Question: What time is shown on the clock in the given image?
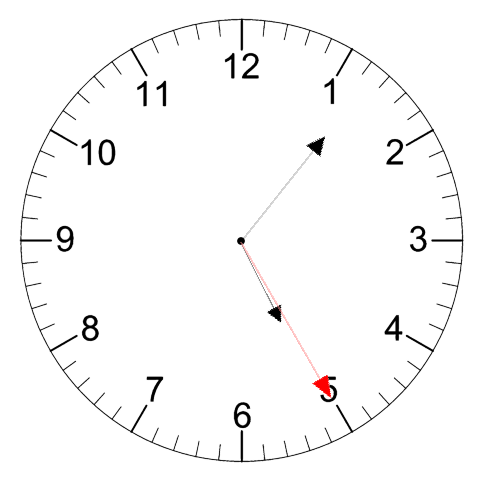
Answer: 05:06:25